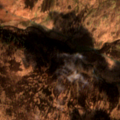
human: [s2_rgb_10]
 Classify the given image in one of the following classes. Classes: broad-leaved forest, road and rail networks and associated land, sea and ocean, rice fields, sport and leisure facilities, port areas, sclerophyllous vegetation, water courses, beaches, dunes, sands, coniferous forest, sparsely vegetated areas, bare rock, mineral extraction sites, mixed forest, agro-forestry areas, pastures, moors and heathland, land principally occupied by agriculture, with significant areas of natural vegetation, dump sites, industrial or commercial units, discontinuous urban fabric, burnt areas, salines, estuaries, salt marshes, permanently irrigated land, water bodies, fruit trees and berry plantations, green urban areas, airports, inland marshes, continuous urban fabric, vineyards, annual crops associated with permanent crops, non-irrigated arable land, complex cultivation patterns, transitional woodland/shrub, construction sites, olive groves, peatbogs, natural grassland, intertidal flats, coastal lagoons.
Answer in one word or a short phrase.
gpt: moors and heathland, transitional woodland/shrub, peatbogs